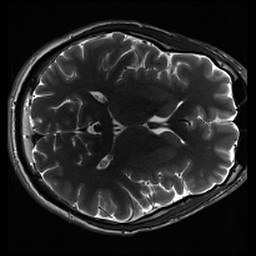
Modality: inplaneT2
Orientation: axial